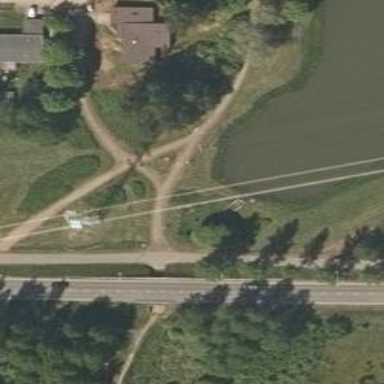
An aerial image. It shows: Official nordic ski footway.